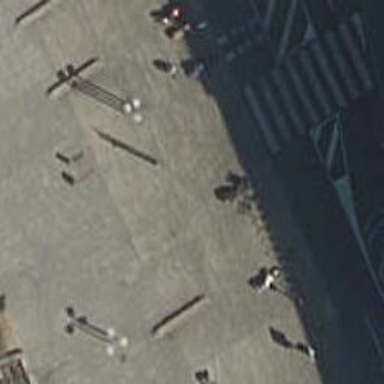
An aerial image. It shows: Bicycle parking area with stands available.